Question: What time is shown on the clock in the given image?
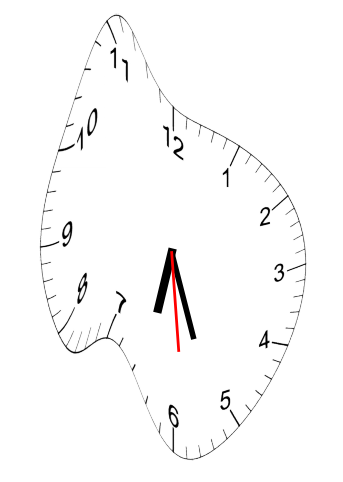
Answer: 06:26:29